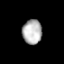
Tissue: lung
Cell type: Epithelial cells
Senescence score: 0.2241
Nuclear area (px): 467
Mean DAPI intensity: 181.094